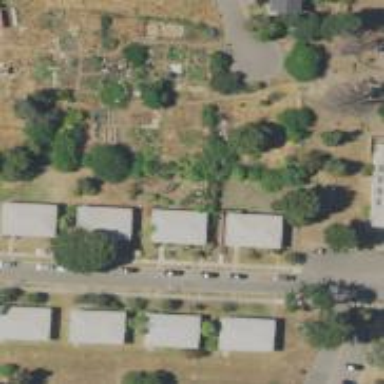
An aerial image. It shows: Garden in allotment area.